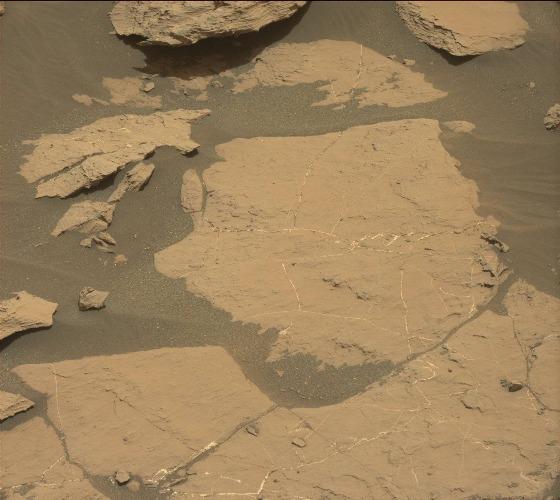
Terrain classes present: Bedrock, Gravel / Sand / Soil, Rock, Shadow